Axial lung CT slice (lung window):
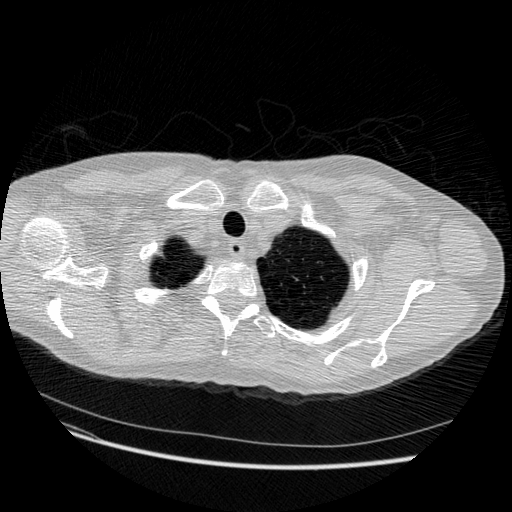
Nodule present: no